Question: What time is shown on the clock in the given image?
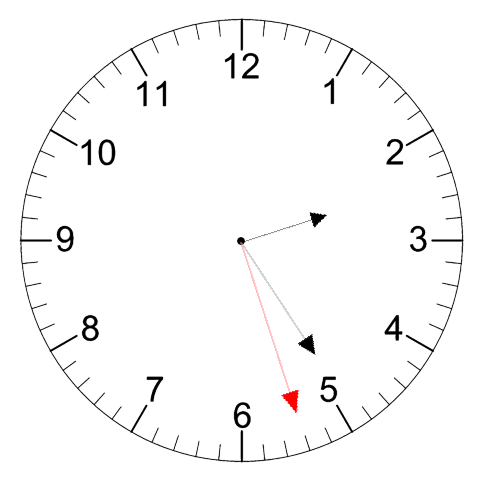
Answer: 02:24:27